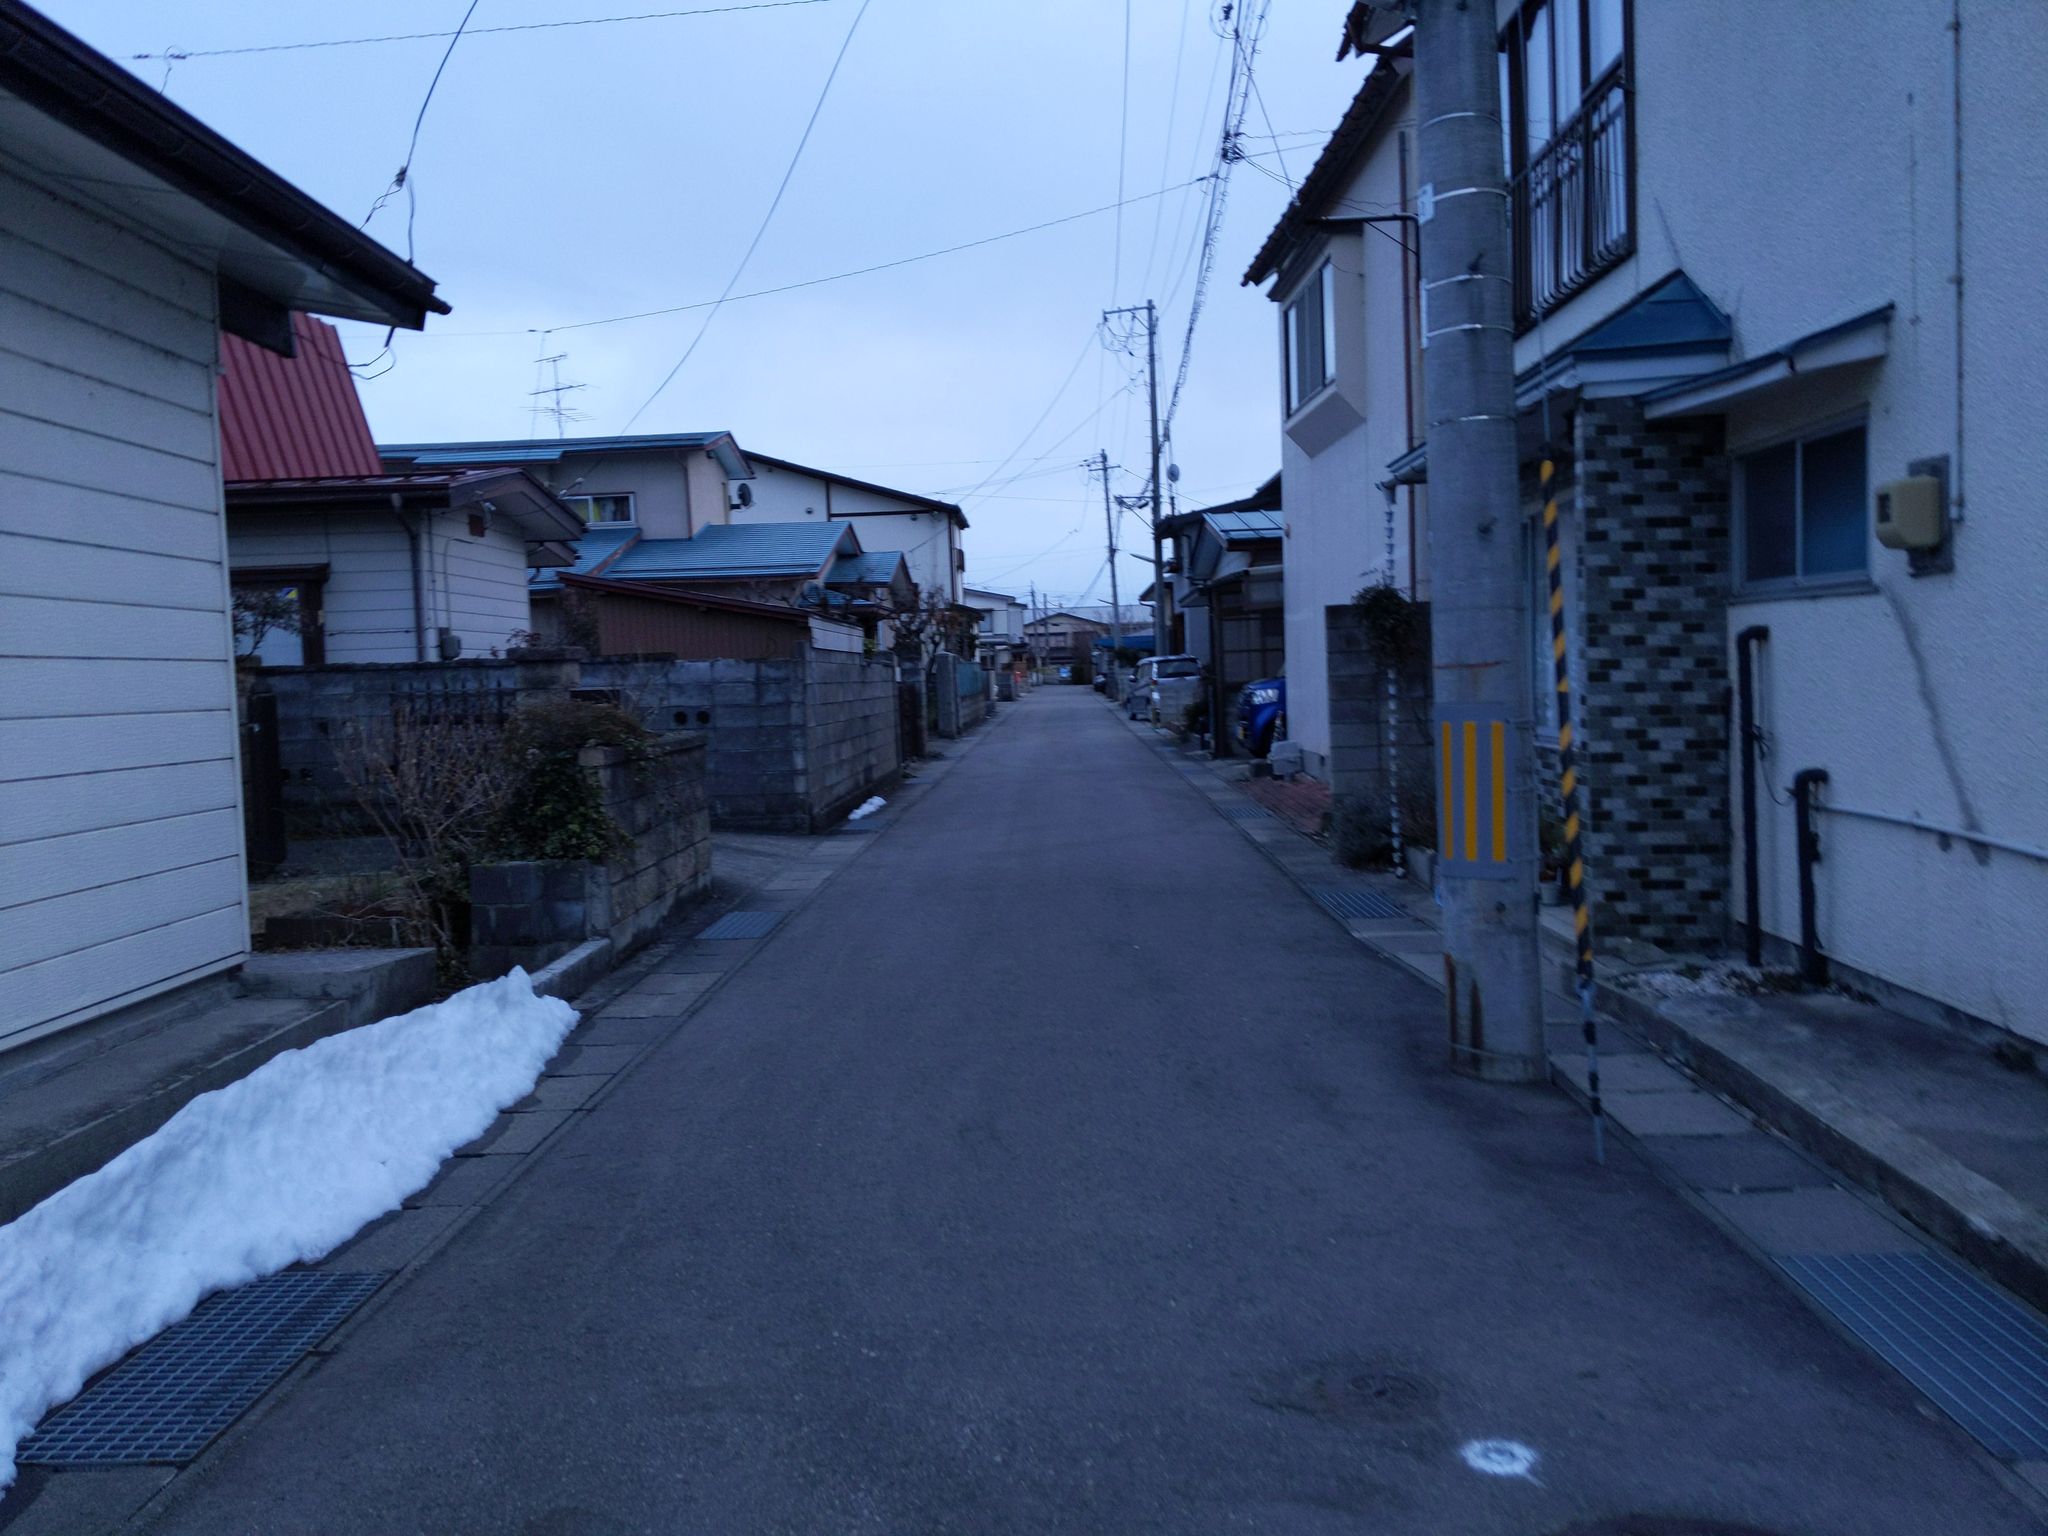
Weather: snowy
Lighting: dusk/dawn
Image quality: good
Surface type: walking surface
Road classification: steps, unclassified
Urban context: urban centre
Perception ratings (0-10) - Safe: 1.53, Lively: 7.46, Beautiful: 2.4, Boring: 5.31, Depressing: 3.36, Wealthy: 2.54